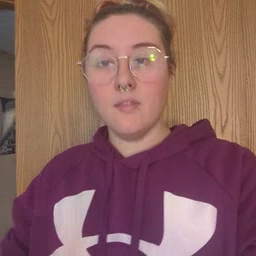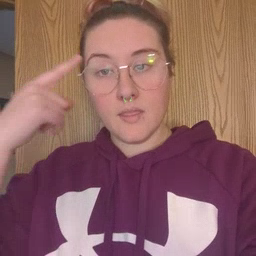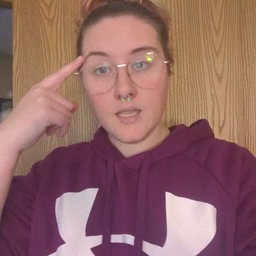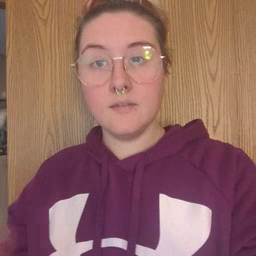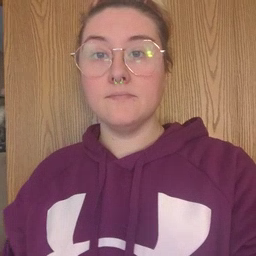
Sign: think